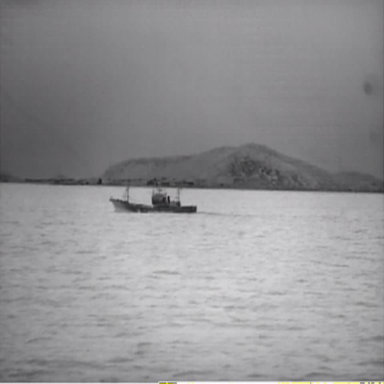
There is a bulk_carrier in the infrared image.